Interaction volume radius: 5 \u00c5
Interaction volume height: 10 \u00c5
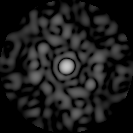
Disorder parameter: 0.8423